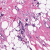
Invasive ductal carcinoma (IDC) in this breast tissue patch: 0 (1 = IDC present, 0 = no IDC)